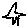
Label: star